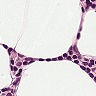
Metastatic tissue present: no